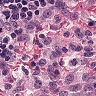
Metastatic tissue present: no